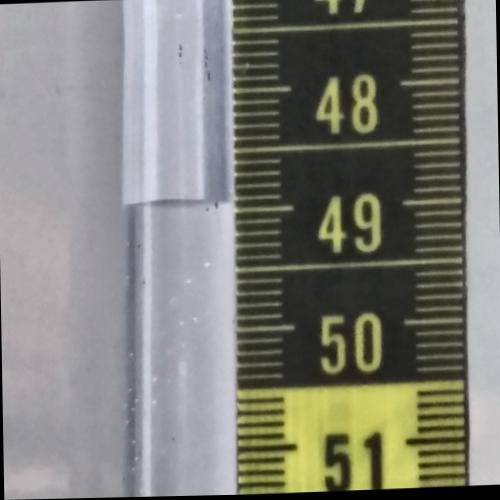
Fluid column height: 48.9 cm